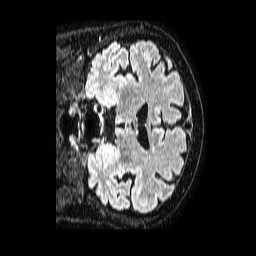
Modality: FLAIR
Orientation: coronal
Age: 62
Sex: male
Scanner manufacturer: philips
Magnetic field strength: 1.5 T
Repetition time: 4.8 s
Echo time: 0.3 s